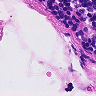
Metastatic tissue present: no